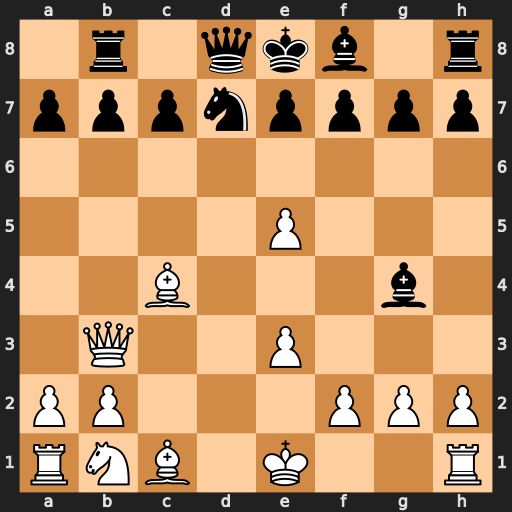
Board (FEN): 1r1qkb1r/pppnpppp/8/4P3/2B3b1/1Q2P3/PP3PPP/RNB1K2R
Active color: w
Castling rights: KQk
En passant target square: -
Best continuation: Bxf7#